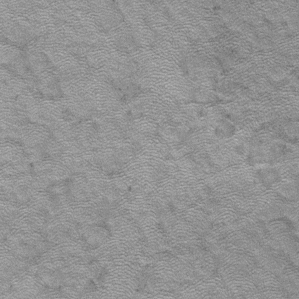
Label: frost